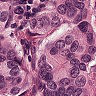
Metastatic tissue present: yes